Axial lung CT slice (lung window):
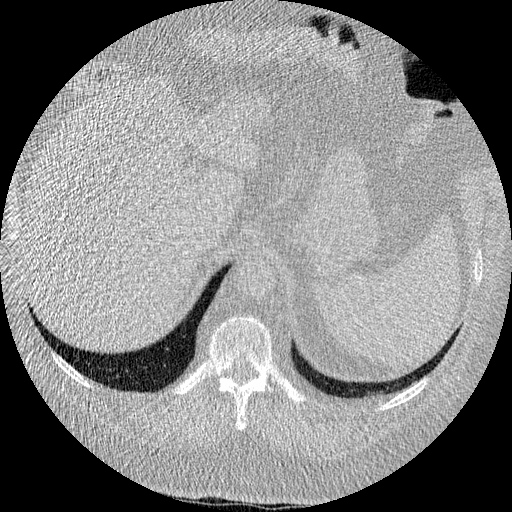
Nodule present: no